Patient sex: F
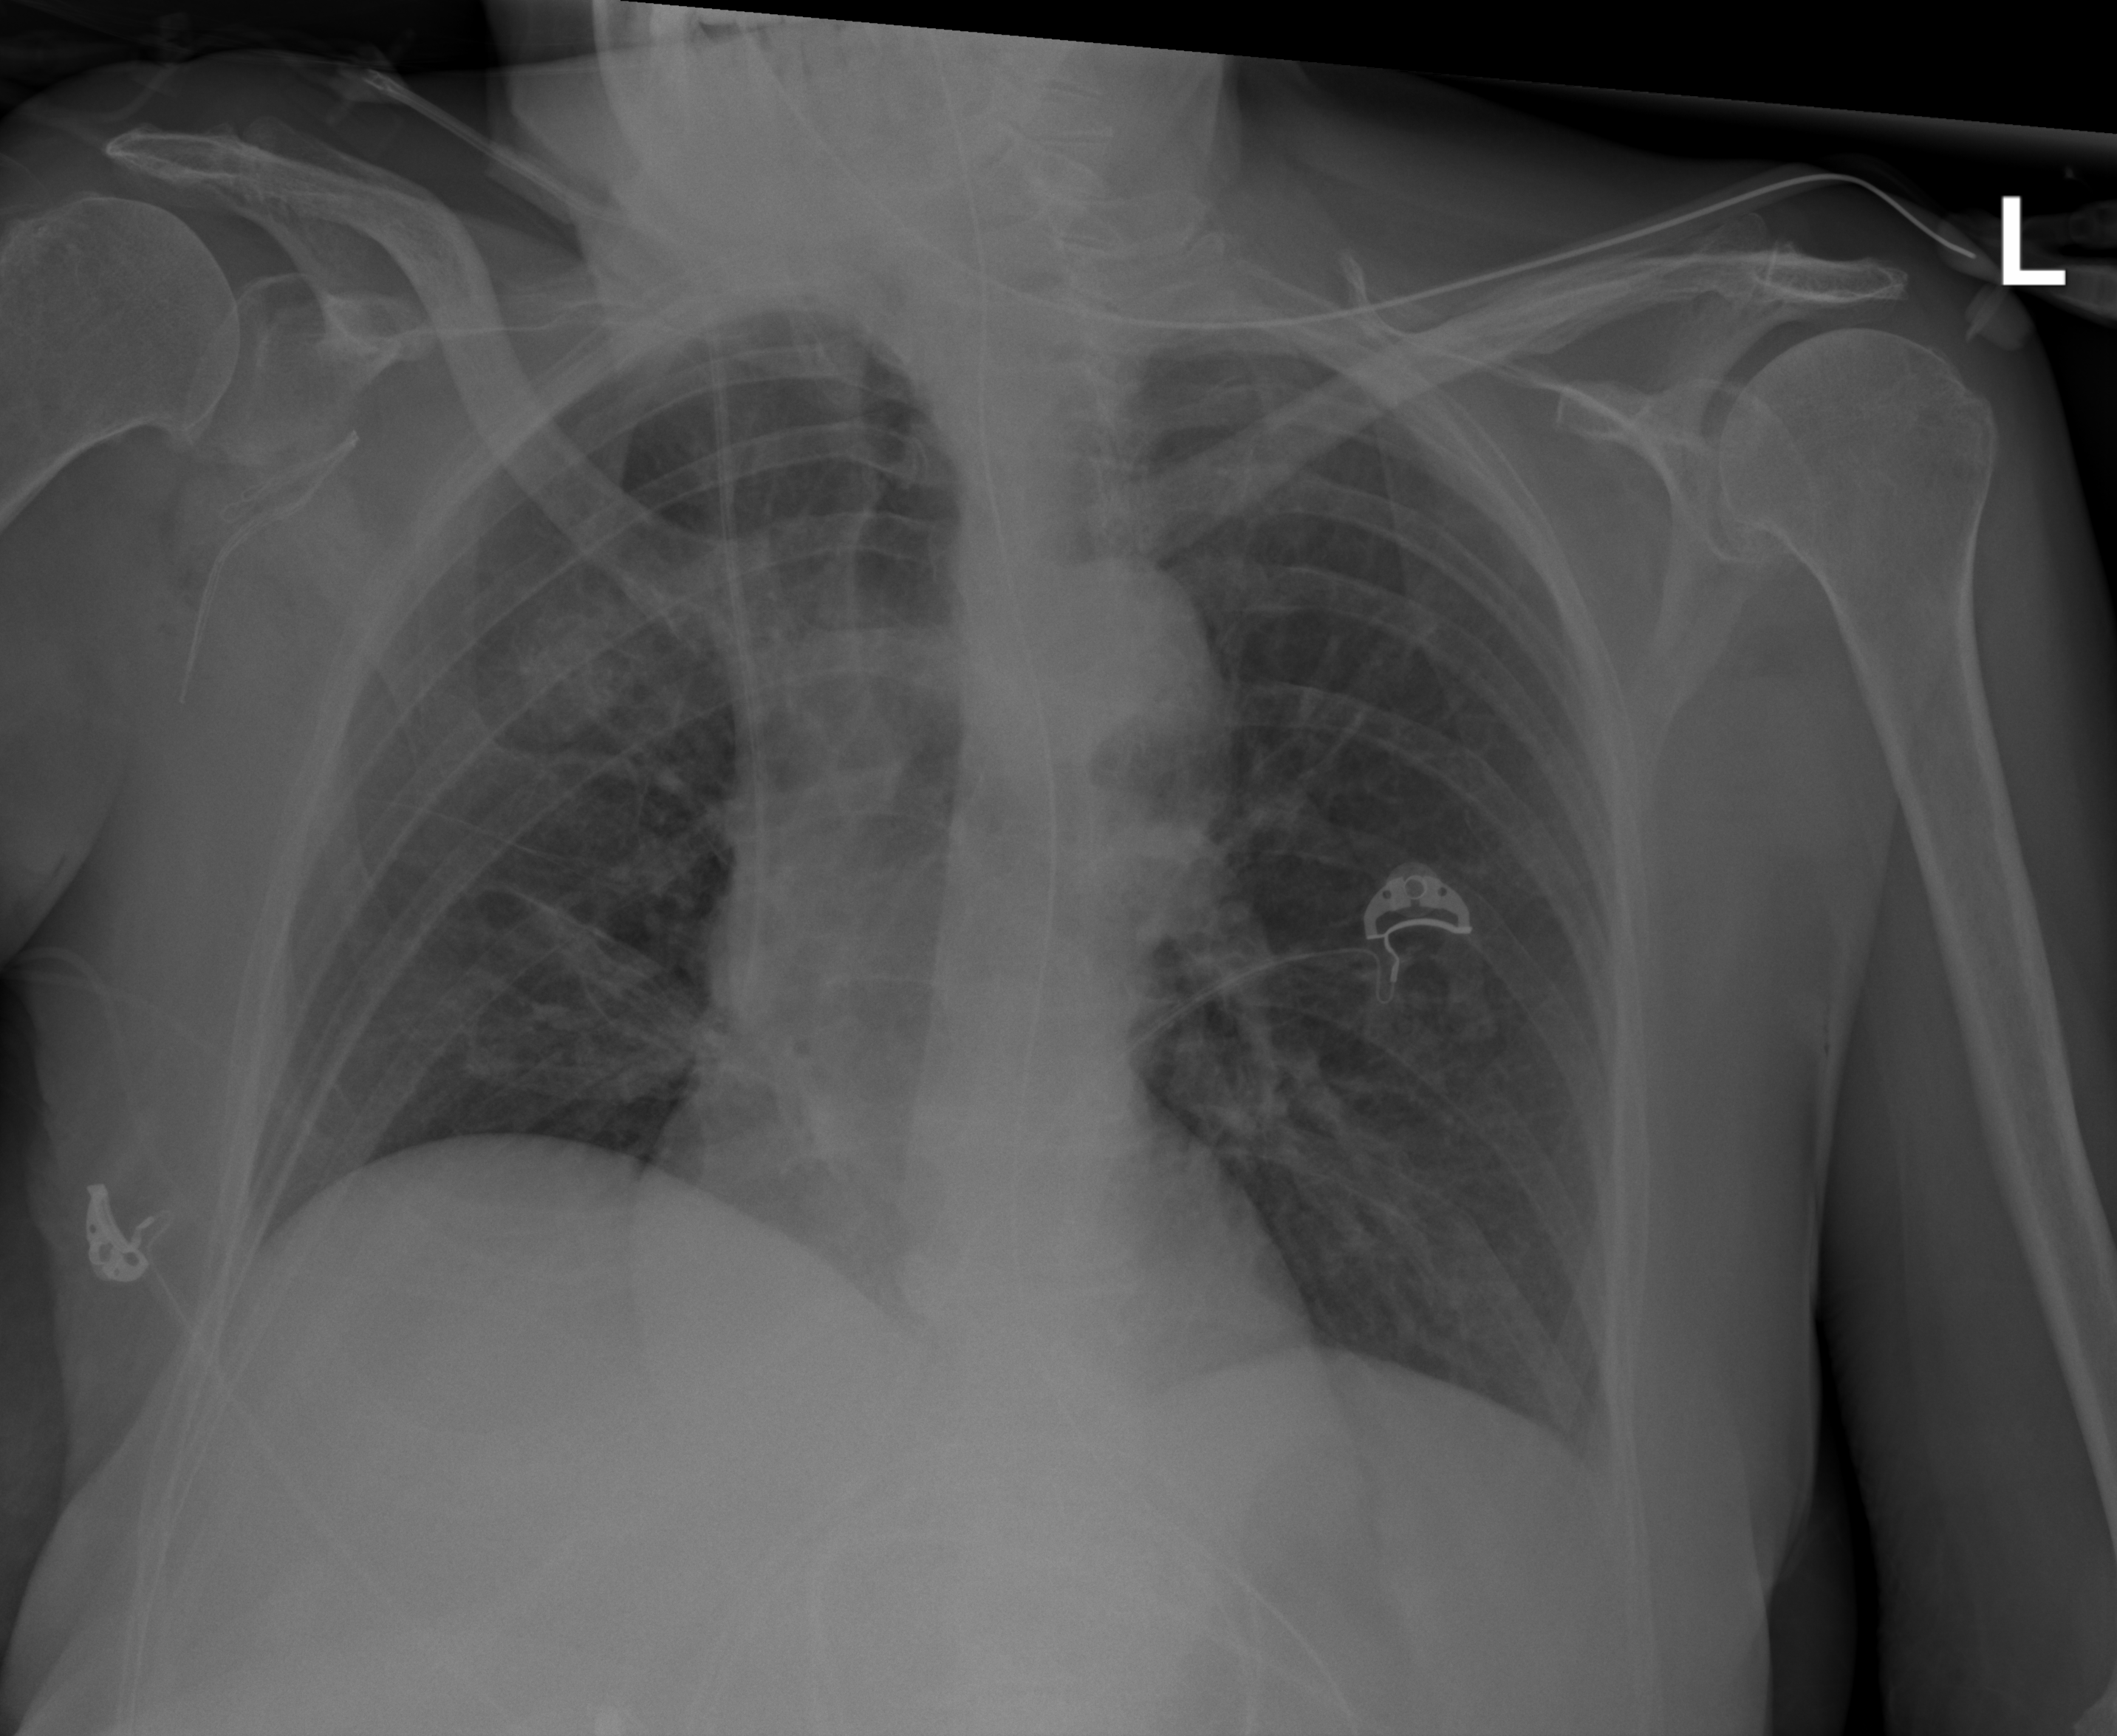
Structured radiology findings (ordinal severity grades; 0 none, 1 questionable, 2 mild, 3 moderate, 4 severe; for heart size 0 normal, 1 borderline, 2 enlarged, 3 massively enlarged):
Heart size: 1
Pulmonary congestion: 0
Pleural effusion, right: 0
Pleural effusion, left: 0
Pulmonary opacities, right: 0
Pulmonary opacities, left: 0
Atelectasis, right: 0
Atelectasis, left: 2